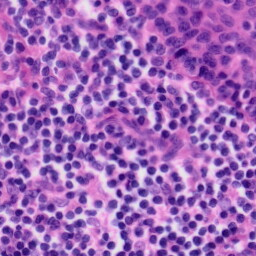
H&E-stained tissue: Tonsil